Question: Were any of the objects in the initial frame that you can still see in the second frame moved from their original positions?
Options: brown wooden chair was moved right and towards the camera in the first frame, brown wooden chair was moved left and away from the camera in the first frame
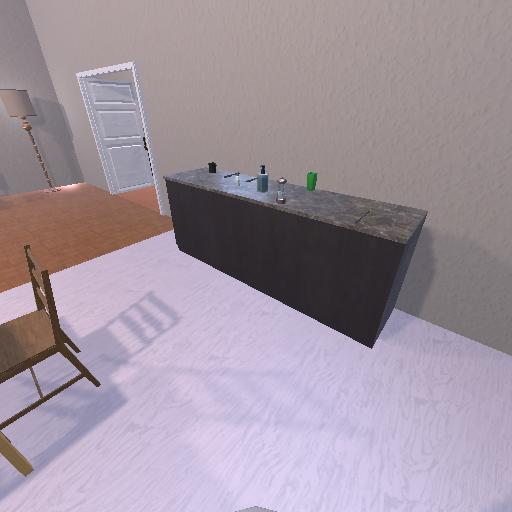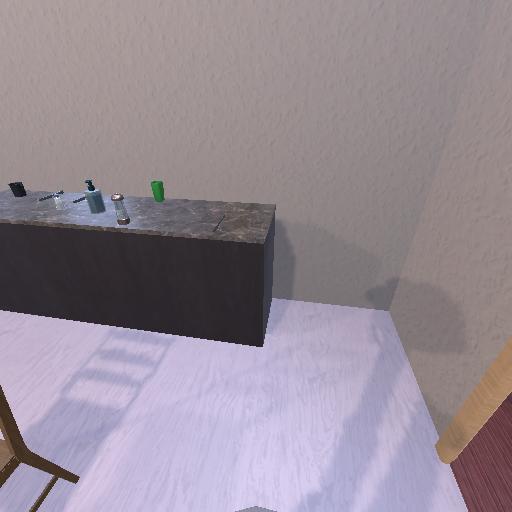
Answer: brown wooden chair was moved right and towards the camera in the first frame